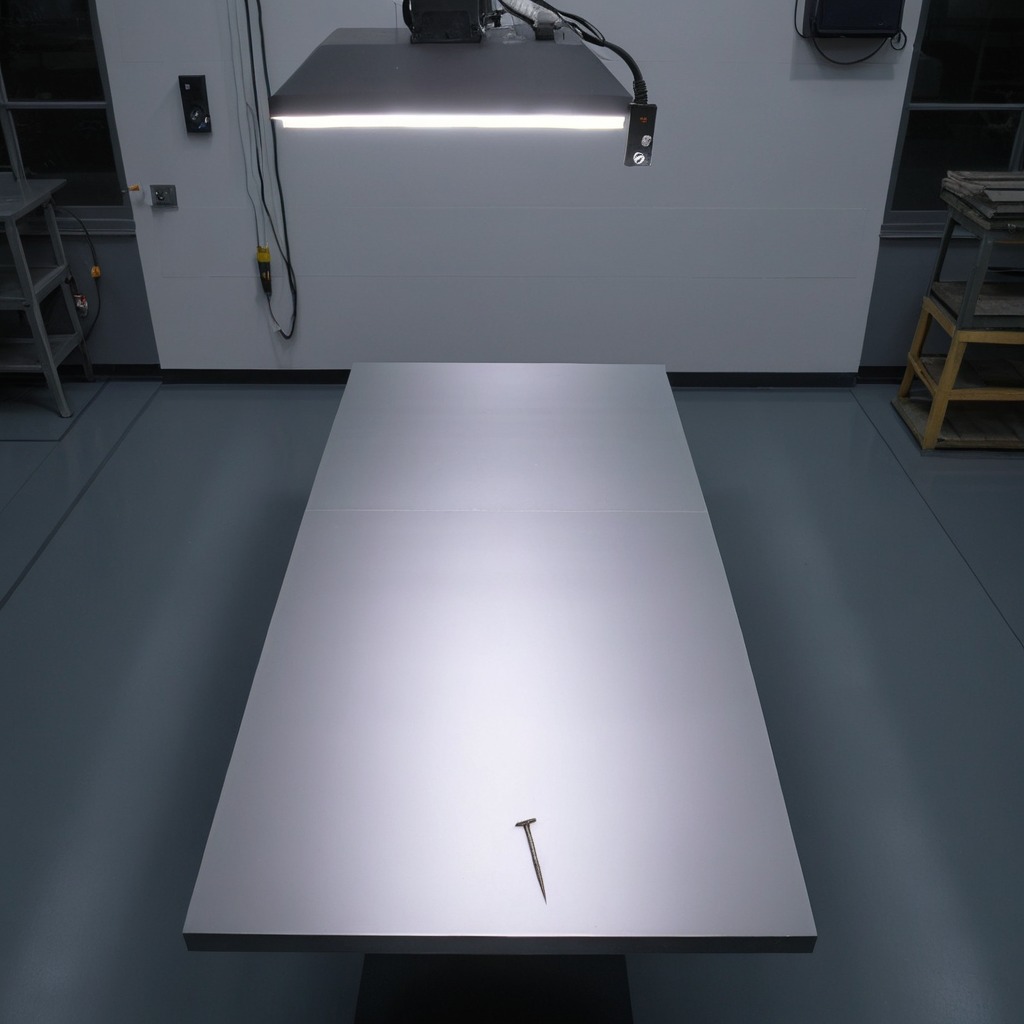
A nail is lying on the tabletop in the basement in the evening.